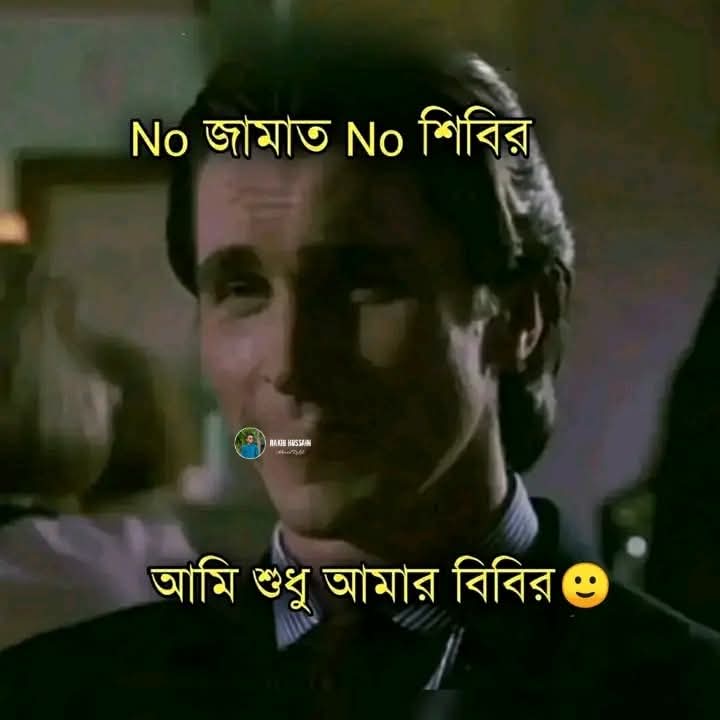
Text: No জামাত No শিবির
আমি শুধু আমার বিবির
Label: Hate
Hate category: Personal Offence
Targeted group: Individual